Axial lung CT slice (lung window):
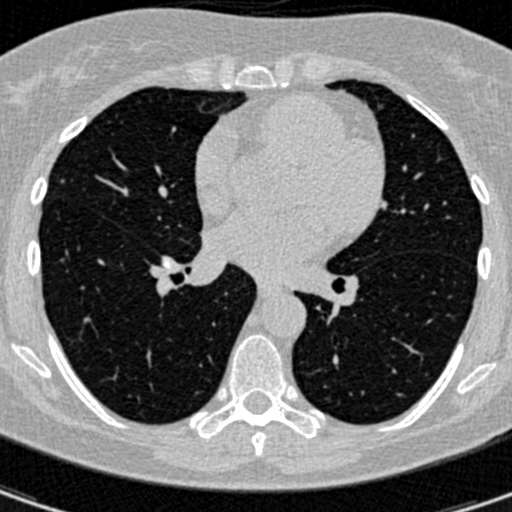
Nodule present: no